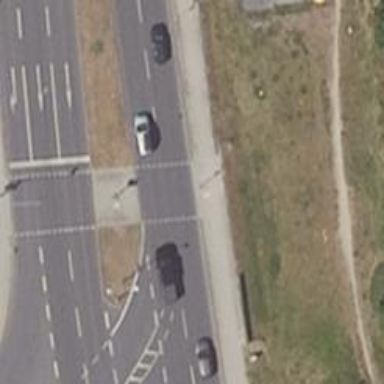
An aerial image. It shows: Crossing with traffic signals.